Here is the envelope spectrum of one vibration snapshot from a rolling-element bearing, with each characteristic fault-frequency family marked on the frequency axis. Based on the visible evidence, which condition applies: normal, inner_race, outer_race, ball?
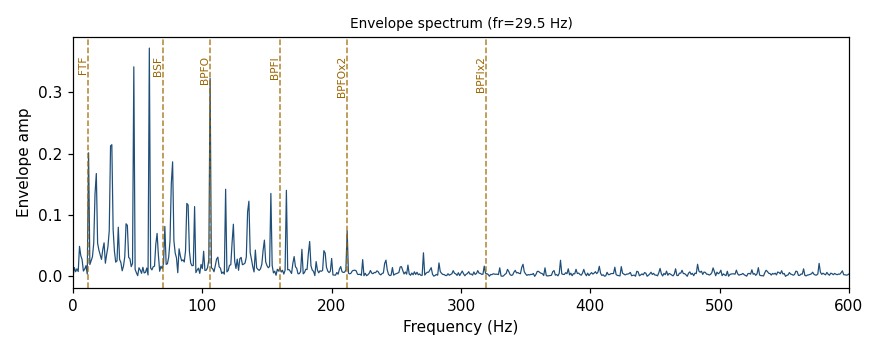
Answer: outer_race